Question: I have a 114x114 bitmap called "x.bmp" in my debug folder and this simple code
'''
#include <allegro.h>
BITMAP *Sprite;
int main(){
allegro_init();
install_keyboard();
set_color_depth(16);
set_gfx_mode( GFX_AUTODETECT, 640, 480, 0, 0);
Sprite = load_bitmap( "x.bmp", NULL);
acquire_screen();
draw_sprite(screen, Sprite, 50, 50);
release_screen();
readkey();
return 0;
}
END_OF_MAIN();
'''
But it freezes up and looks like this

But when I just run the 'AllegroTest.exe' file via windows explorer
I am using Allegro 4.2.3 and MSVC++ 2008
here's something interesting I get in my debug output window:
'''
al-gfx INFO: The driver will wait for vsync.
al-gfx INFO: set_gfx_card success for 640x480x16.
Assert failed at line 250 of c:\users\matthew\desktop\allegro\4.2\include\allegro\inline\draw.inlThe thread 'Win32 Thread' (0x137c) has exited with code -805306369 (0xcfffffff).
The thread 'Win32 Thread' (0x25b8) has exited with code -805306369 (0xcfffffff).
'''
c:\users\matthew doesn't exist!!! I have no user named matthew?
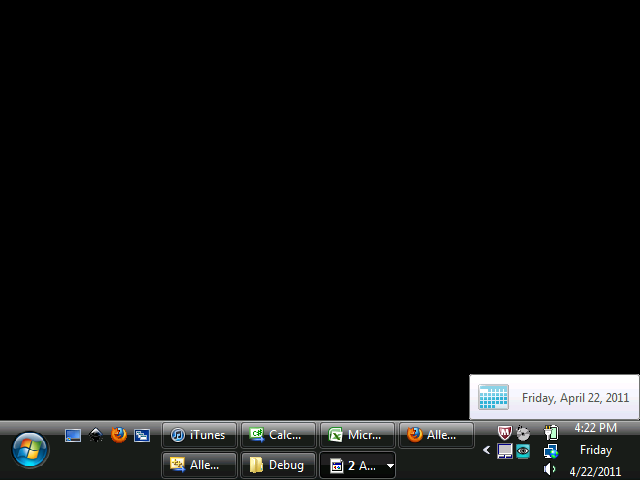
Answer: The bitmap most likely can't be loaded.
When you start an application from the Visual Studio debugger, the default working directory is the . When you start an application via explorer, the working directory is the directory the executable is in. Normally, the project directory will be .
When you provide a relative path, i.e. 'x.bmp', the application will search the working directory for it, followed by some other directories, such as those listed in the PATH environment variable. It's usually preferable to give an absolute path, if possible.
Most likely your image file is in the same directory as the executable, but this directory isn't the project directory.